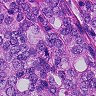
Metastatic tissue present: yes